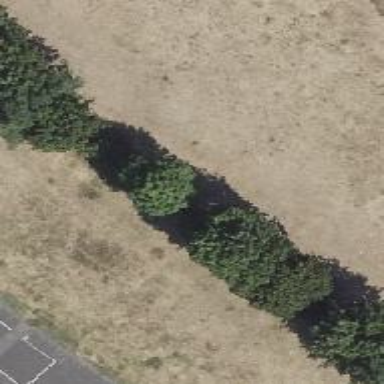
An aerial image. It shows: Broadleaved deciduous tree located in park.